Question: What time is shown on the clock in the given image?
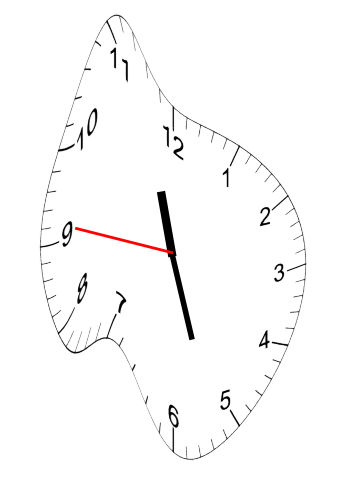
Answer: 11:26:46